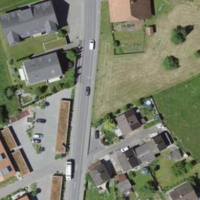
EUNIS habitat code: 55
Species observed at this site:
Circaea lutetiana